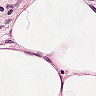
Metastatic tissue present: no